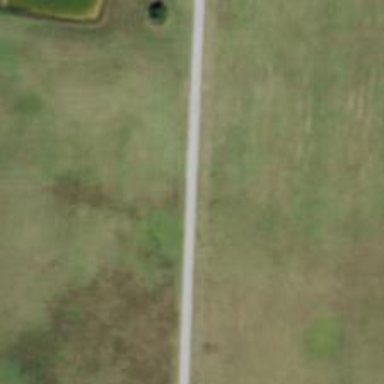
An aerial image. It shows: Driveway leading to service road.